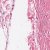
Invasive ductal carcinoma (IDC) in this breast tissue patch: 0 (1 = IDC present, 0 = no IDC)